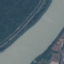
Land use / land cover: River